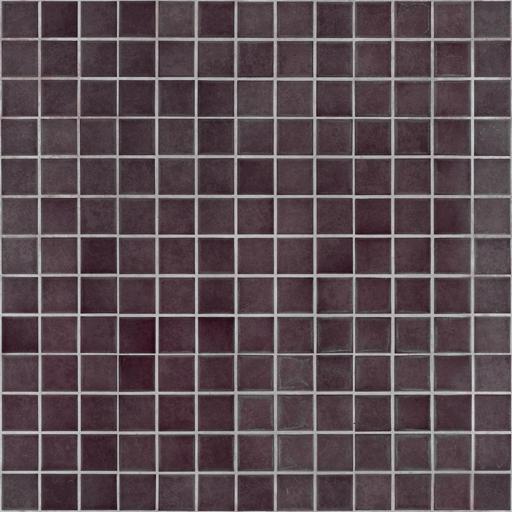
Tags: bathroom black clean shower square tiled tiles